Question: I have a apsx page and in that page I have two buttons called save and cancel, i need to display this with some css style, my script is
'''
<table>
<tr>
<td align="right" class="bar">
<table>
<tr>
<td>
<asp:Button ID="btnSave" runat="server" Text="Save"/>
</td>
<td>
<asp:Button ID="btnCancel" runat="server" Text="Cancel" />
</td>
</tr>
</table>
</td>
</tr>
'''
and my css script is
'''
.bar
{
background-position: center;
border-width: 1px;
border-color: #CCCCCC;
vertical-align: middle;
height: 30px;
border-top-style: solid;
}
'''
and am getting the style as

I have few more controls above these save and cancel buttons...the problems is this save and cancel buttons with the bar style comes right after the controls above them....
now these buttons are displaying at the center of the page and I need to display these save and cancel buttons with the bar style at the bottom of the page....how can I do this..
note:I put the position:absolute, it will disturb the alignments in other forms, coz am using this same bar style in all my forms......in other forms I have the controls that fills the page and automatically the save cancel buttons are coming at the bottom, but here I have only 4 controls...so the save and cancel button is at center, thats what am trying to display at the buttom
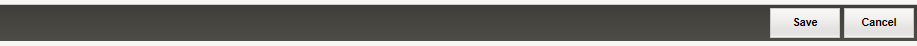
Answer: Here's the solution in JSFiddle:
<URL>
For one, lose the table...
'''
<div id="content">
Hello World!
</div>
<div class="clear">&#160;</div>
<div class="bar">
<div class="buttons">
<button type="button" id="submit">Submit</button>
<button type="button" id="cancel">Cancel</button>
</div>
</div>
.content
{
min-height:800px;
width: 100%;
}
.bar
{
padding-top: 4px;
border-width: 1px;
border-color: #000;
background-color: #ccc;
height: 30px;
border-style: solid;
}
.buttons
{
float: right;
}
.clear
{
clear: both;
}
'''